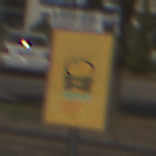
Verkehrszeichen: FahrzeugeMitWassergefaehrdenderLadungOhnePfeilsymbol
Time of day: Midday
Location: Outdoor (Urban)
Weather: Clear
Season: NotSpecified
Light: Natural